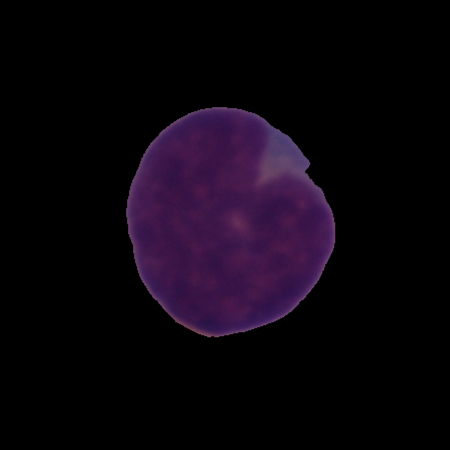
Label: cancer